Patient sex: M
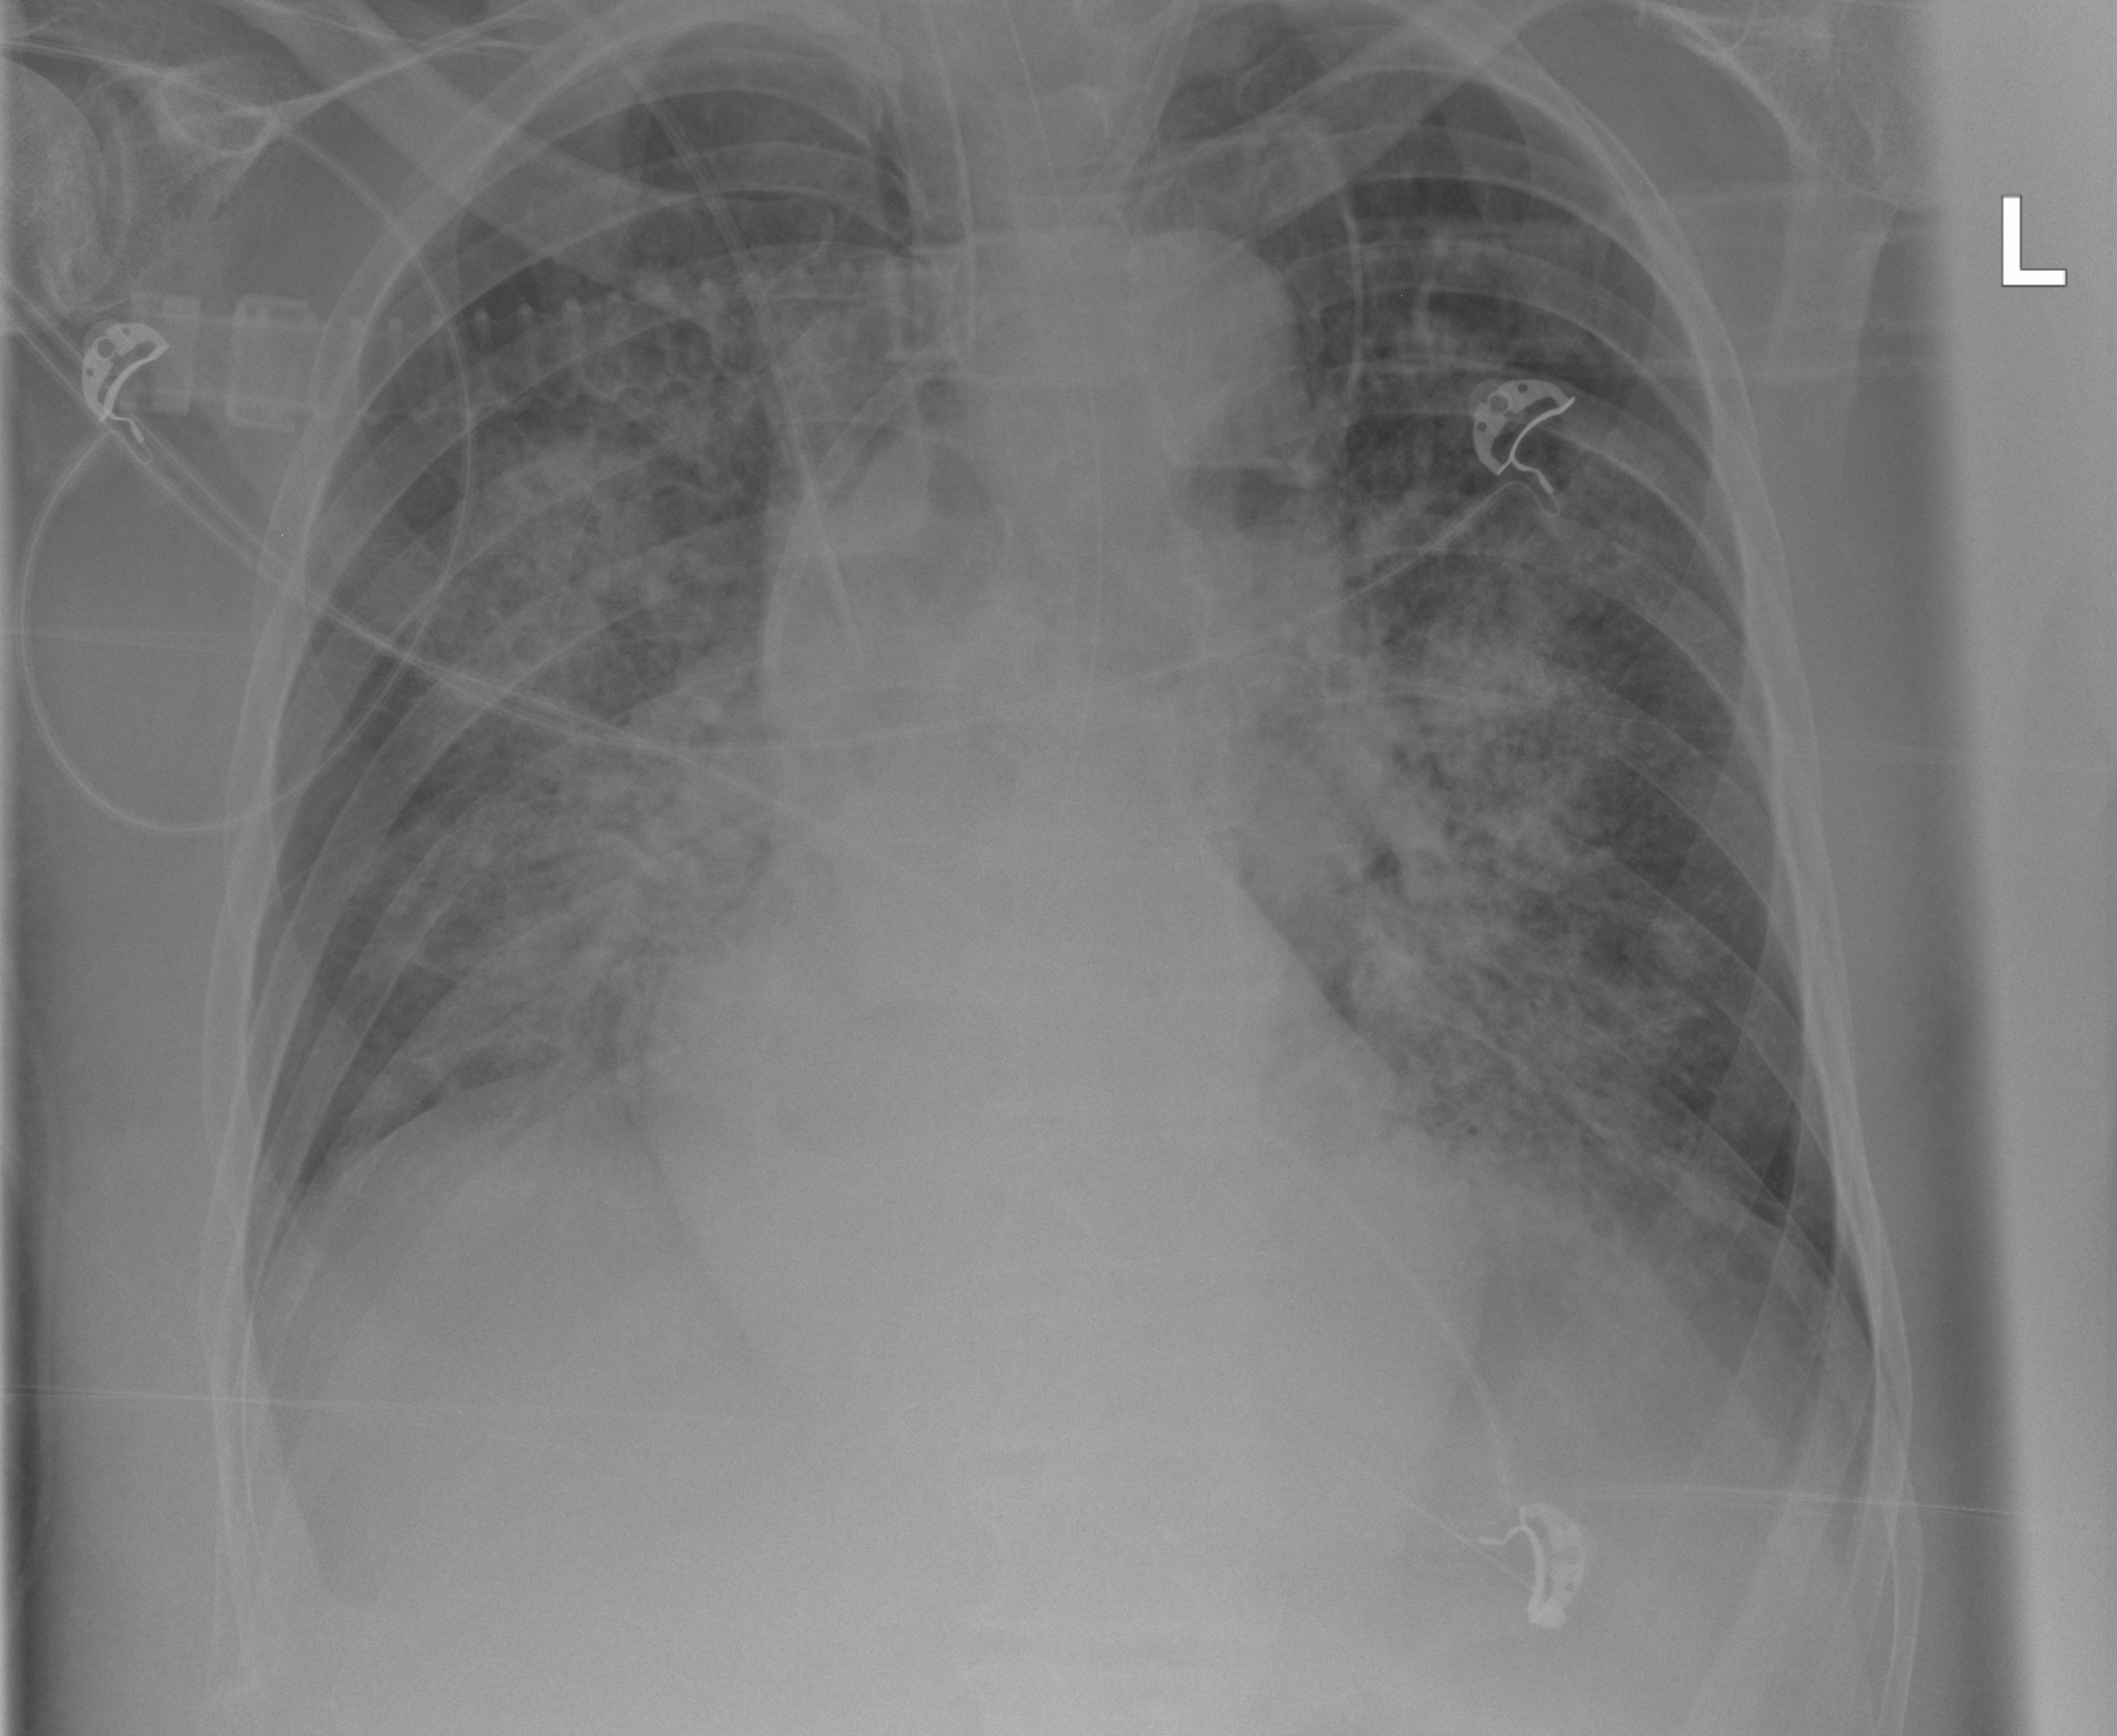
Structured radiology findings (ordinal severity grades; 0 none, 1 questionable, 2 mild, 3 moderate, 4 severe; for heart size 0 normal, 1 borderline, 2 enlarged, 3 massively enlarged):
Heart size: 1
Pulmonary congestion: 2
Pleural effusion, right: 0
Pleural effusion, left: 2
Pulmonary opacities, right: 3
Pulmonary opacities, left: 3
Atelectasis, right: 2
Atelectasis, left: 2